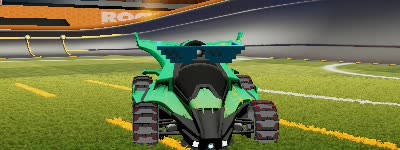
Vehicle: aftershock